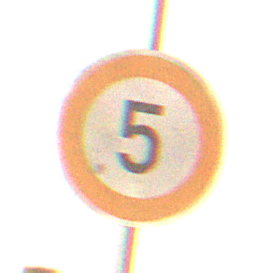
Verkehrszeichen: Geschwindigkeit5
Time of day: Night
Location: Outdoor (Nature)
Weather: Clear
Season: NotSpecified
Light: Natural